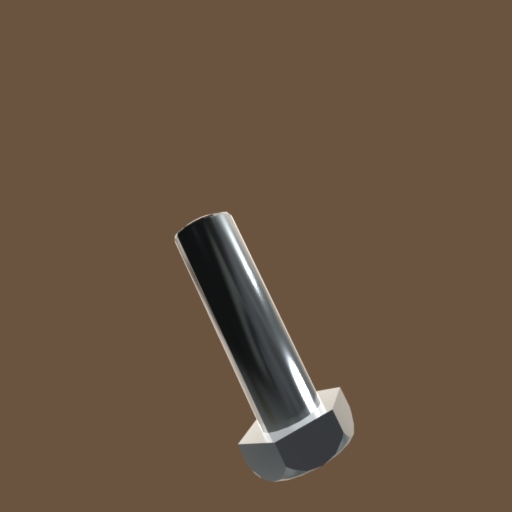
Label: bolt